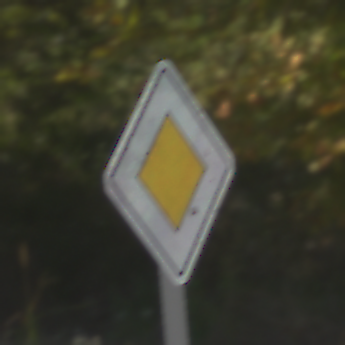
Verkehrszeichen: Vorfahrtsstrasse
Umgebung: Outdoor, Nature
Tageszeit: MorningAfternoon
Wetter: Clear
Licht: Natural
Jahreszeit: Summer
Kontrast: HighContrast